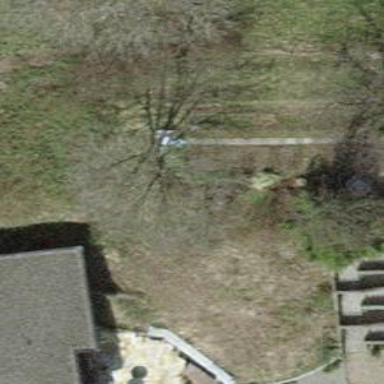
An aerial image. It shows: Single tag "natural: tree."